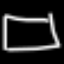
Label: square